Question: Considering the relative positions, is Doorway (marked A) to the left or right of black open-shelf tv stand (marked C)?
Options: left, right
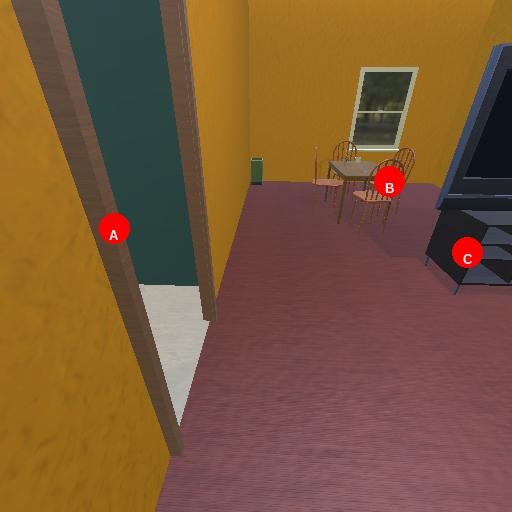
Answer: left